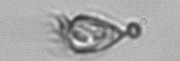
Label: Paratontonia_gracillima